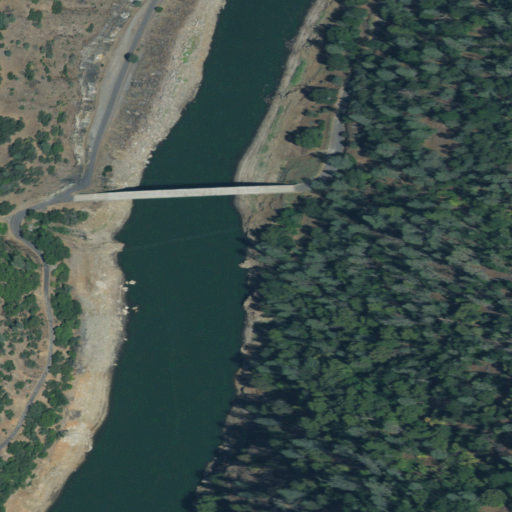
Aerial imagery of valley in California named Yea Hoo Gulch containing evergreen forest, shrub, open water, herbaceous wetlands, and grassland